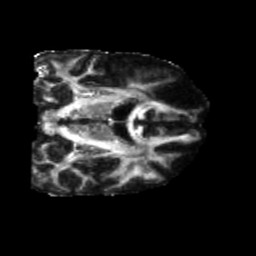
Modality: FA
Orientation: coronal
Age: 58
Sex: male
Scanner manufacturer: siemens
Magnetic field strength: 3 T
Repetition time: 5.25 s
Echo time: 0.08 s